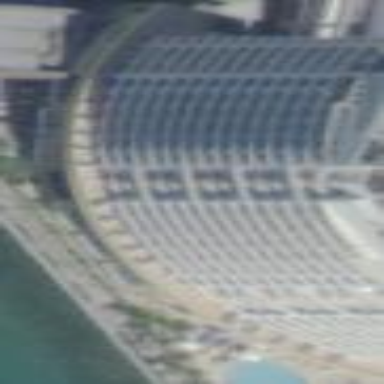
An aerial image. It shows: Hotel building for tourism.